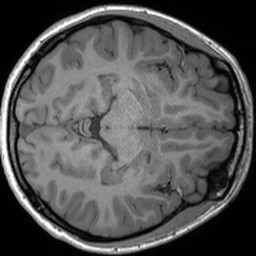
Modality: T1w
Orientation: axial
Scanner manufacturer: siemens
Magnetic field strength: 3 T
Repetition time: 1.54 s
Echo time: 0.00234 s